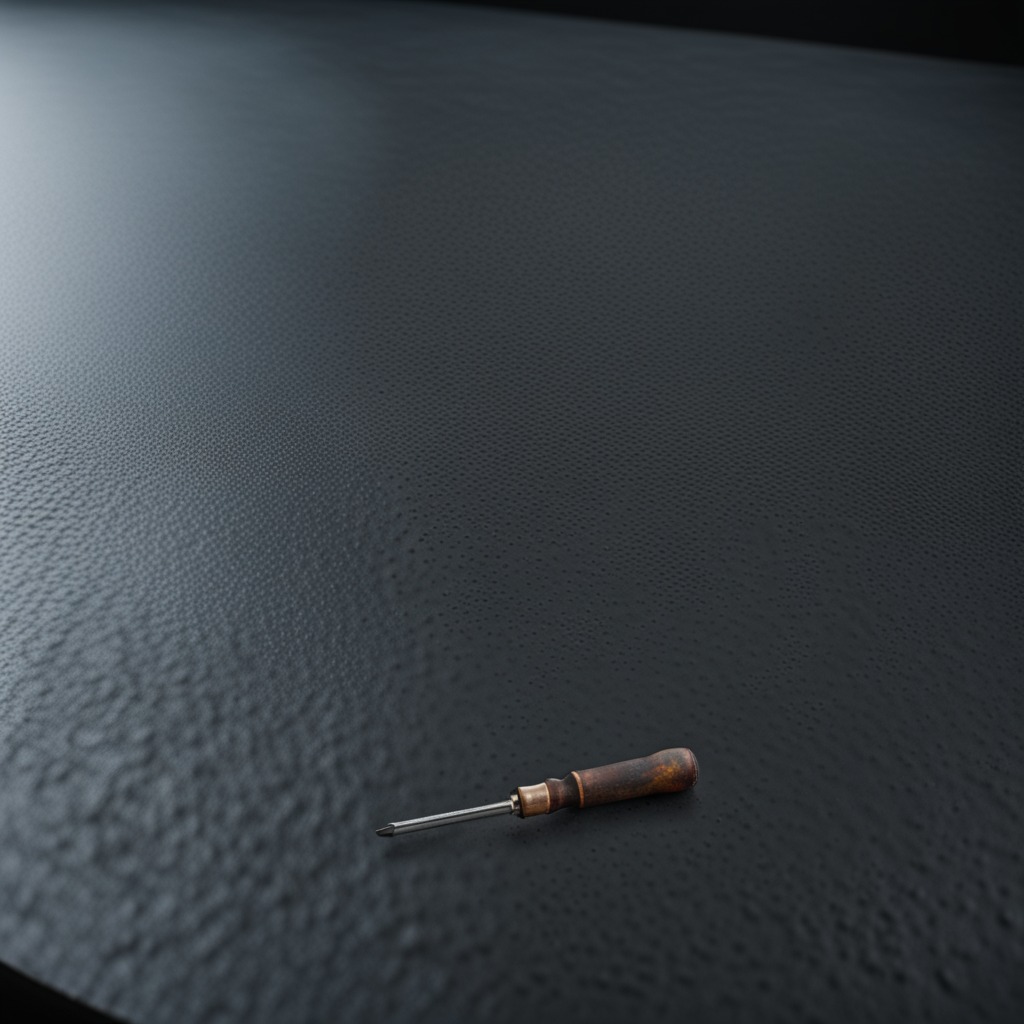
A screwdriver lies on a clean granite table inside a workshop at night dim ambient light soft shadows worn but